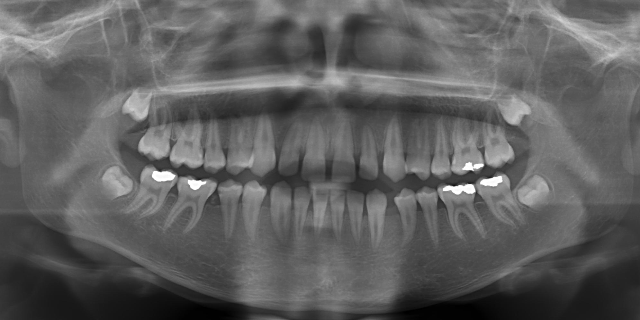
adult